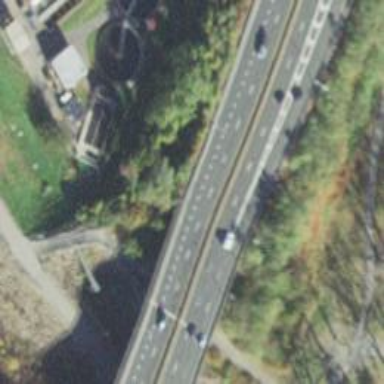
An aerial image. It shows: Motorway junction.